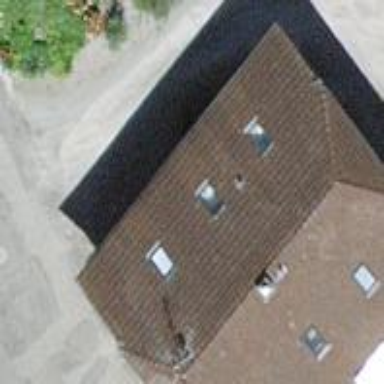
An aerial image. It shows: Residential building.